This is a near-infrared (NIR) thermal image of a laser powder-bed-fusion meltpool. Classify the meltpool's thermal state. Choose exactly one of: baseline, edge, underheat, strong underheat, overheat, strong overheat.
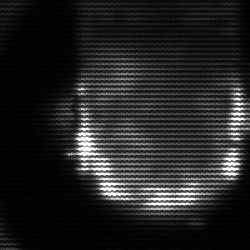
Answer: baseline